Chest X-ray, PA view. Patient: 35 years old, sex F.
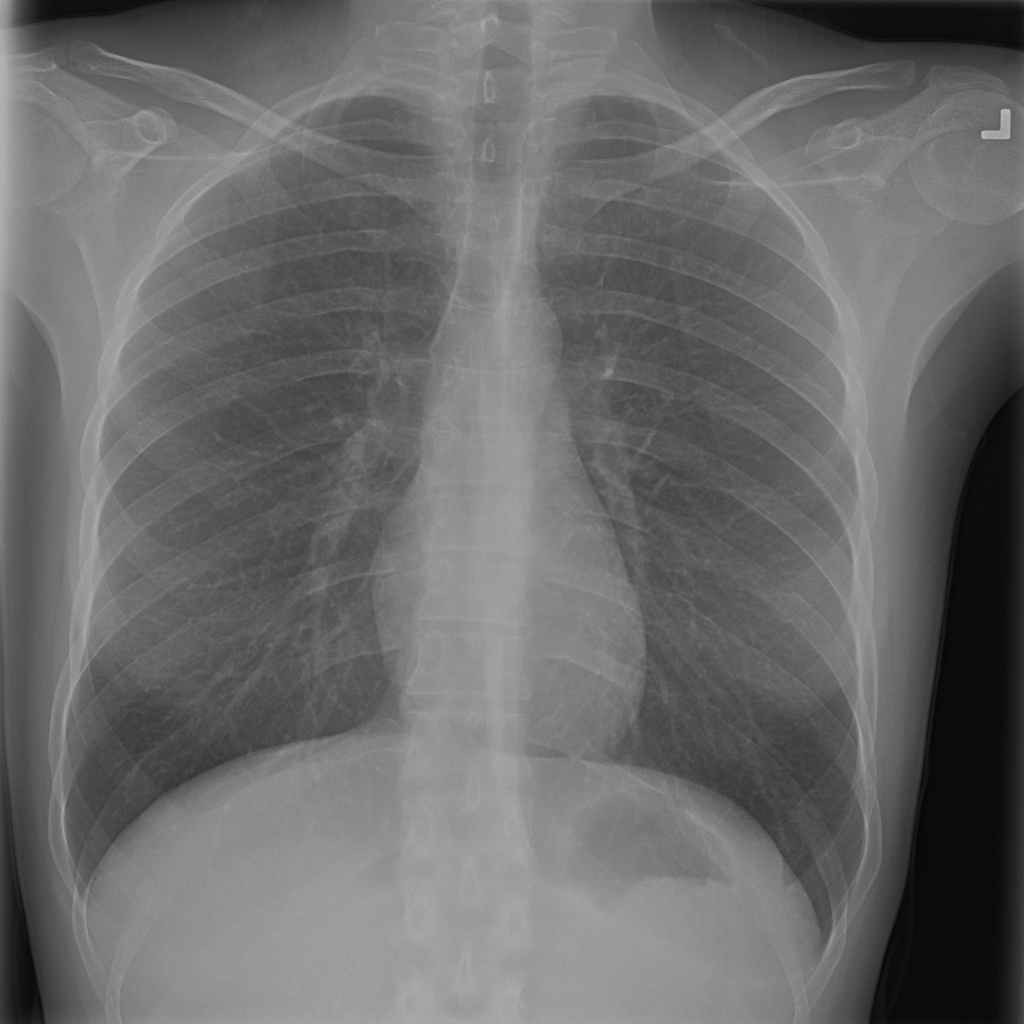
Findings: No Finding